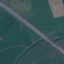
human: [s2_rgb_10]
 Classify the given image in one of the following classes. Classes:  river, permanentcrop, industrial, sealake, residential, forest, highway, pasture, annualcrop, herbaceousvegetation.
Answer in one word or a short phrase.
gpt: Highway